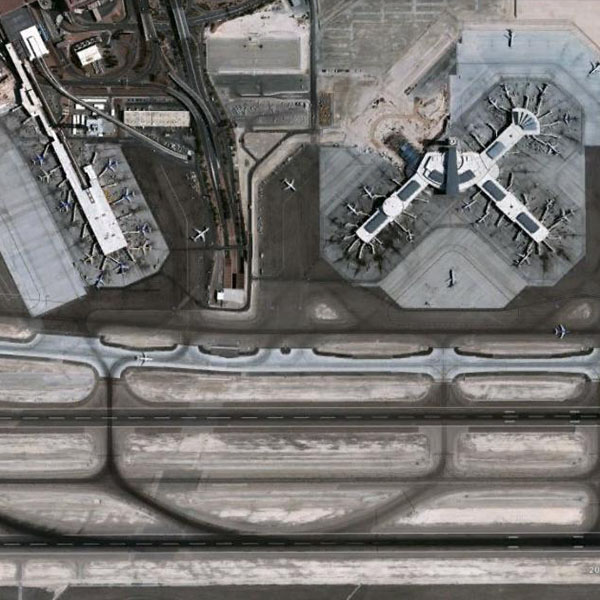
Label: Airport